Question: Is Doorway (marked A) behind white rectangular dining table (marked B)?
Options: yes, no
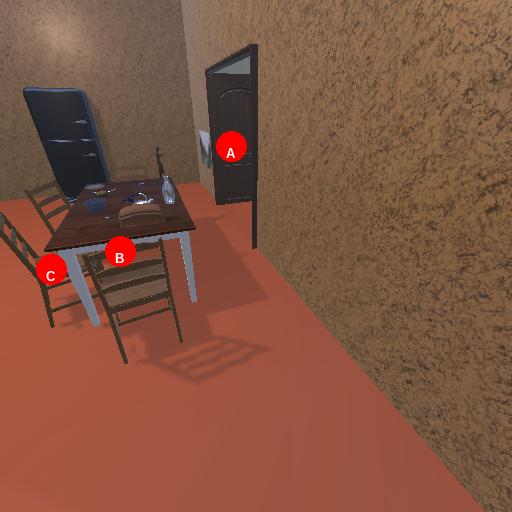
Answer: yes